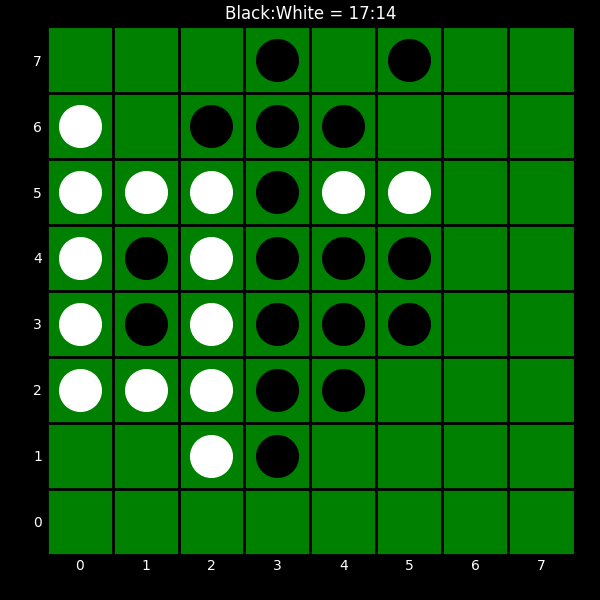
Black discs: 17
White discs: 14